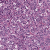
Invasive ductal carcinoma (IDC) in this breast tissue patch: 1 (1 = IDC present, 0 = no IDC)